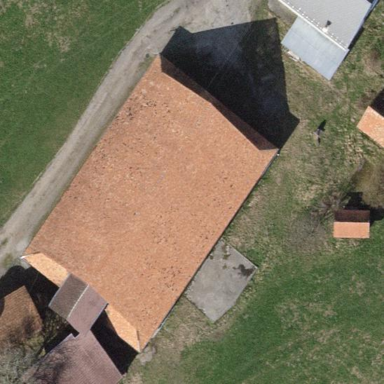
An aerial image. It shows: Farmyard in rural farm setting.